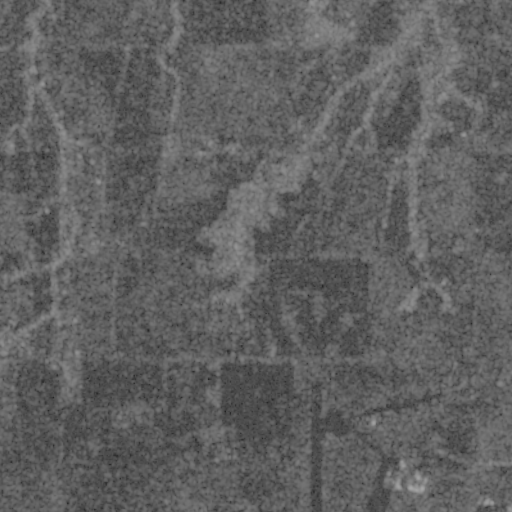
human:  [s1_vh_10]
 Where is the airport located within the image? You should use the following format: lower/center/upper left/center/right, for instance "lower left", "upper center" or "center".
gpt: The airport is located in the lower right of the image.
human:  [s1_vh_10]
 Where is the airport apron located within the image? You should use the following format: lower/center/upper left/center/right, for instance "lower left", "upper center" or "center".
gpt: The airport apron is located in the lower right of the image.
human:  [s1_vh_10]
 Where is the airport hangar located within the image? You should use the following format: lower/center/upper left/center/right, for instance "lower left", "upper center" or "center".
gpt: The airport hangar is located in the lower right of the image.
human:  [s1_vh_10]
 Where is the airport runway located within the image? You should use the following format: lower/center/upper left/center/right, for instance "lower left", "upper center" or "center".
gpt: The airport runway is located in the lower center of the image.
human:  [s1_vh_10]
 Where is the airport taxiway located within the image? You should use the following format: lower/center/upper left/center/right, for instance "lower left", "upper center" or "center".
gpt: The airport taxiway is located in the lower right of the image.
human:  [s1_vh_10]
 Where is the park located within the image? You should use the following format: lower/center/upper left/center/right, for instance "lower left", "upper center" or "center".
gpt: The park is located in the lower right of the image.
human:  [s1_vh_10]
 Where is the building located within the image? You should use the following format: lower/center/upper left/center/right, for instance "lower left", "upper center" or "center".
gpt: The building is located in the lower right of the image.
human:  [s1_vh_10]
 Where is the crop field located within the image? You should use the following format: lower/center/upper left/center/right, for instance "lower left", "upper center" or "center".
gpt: There is no crop field in the image.

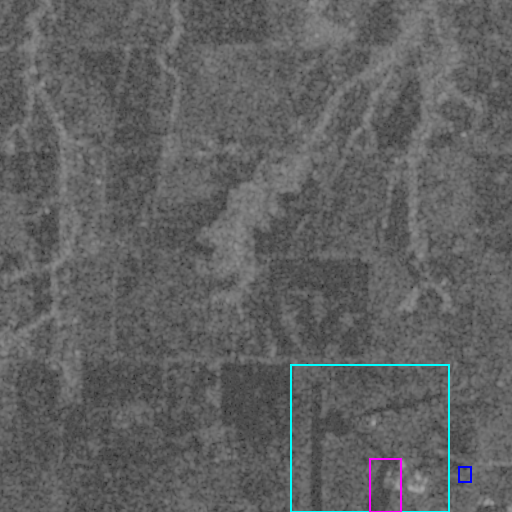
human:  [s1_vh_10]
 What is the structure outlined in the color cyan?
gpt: The structure outlined in cyan is an airport.
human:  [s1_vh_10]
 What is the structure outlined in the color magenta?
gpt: The structure outlined in magenta is an airport apron.
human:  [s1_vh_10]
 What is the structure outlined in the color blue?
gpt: The structure outlined in blue is a park.
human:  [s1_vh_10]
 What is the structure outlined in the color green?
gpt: There is no green outline.